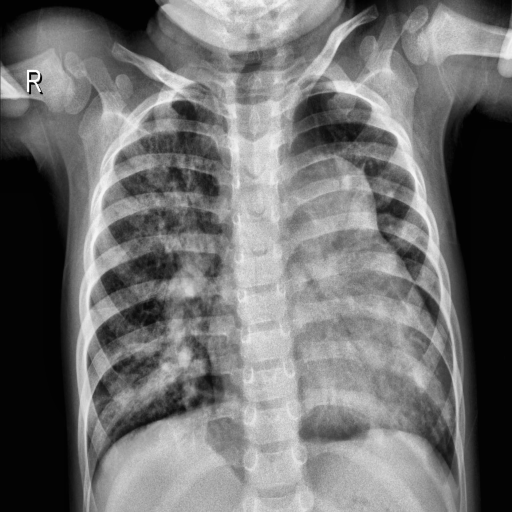
Finding: PNEUMONIA